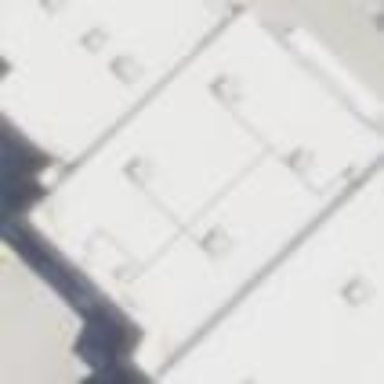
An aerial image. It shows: Building.